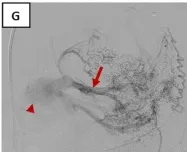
Case presentation. A patient in his late thirties with HIV, tuberculosis (4-drug treatment in 2009), and LUL cavitary lesion with aspergilloma presenting with life-threatening hemoptysis. F; Representative image of selective angiogram of the lateral thoracic branch on the left.
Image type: radiology (ct)